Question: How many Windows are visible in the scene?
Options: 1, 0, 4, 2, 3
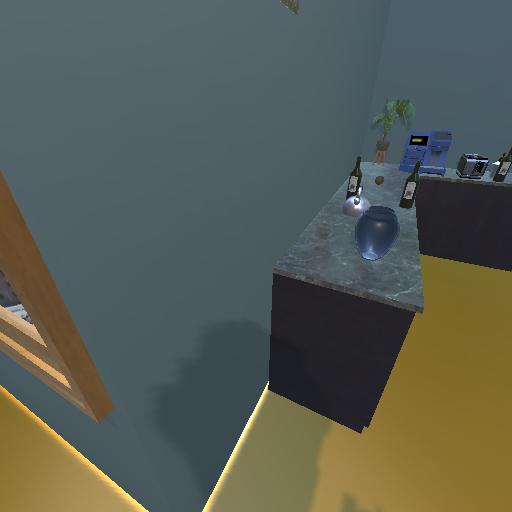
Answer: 1